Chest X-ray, PA view. Patient: 23 years old, sex F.
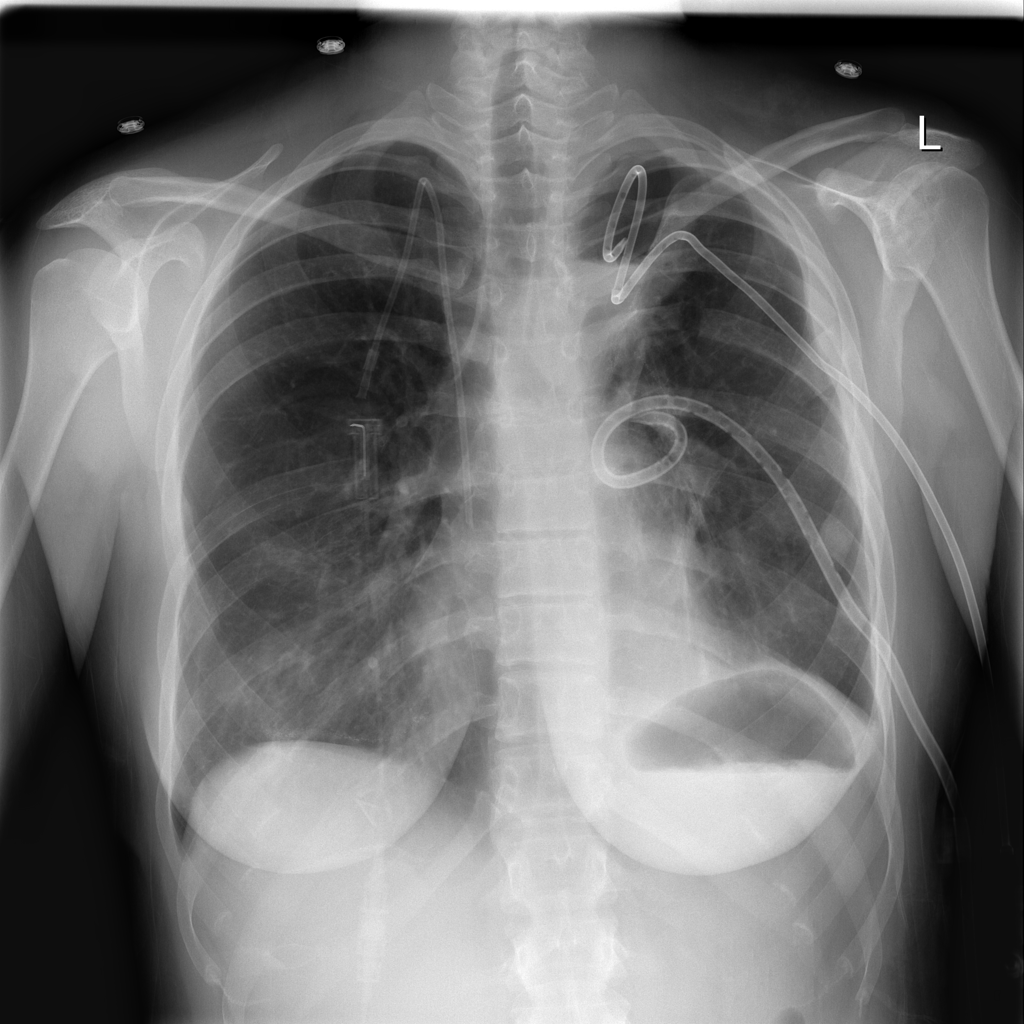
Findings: No Finding